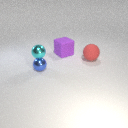
small blue metal sphere below small cyan metal sphere